Breast ultrasound image
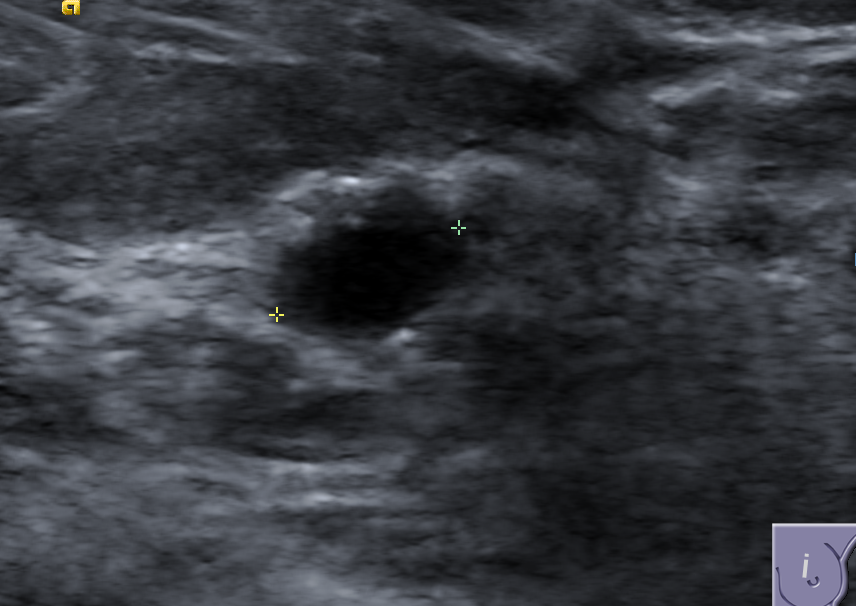
Diagnosis: malignant